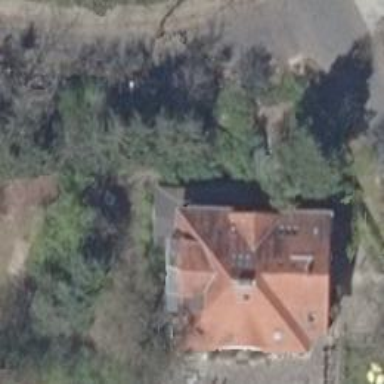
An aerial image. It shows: Detached building with hipped and gabled roof shape.